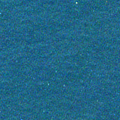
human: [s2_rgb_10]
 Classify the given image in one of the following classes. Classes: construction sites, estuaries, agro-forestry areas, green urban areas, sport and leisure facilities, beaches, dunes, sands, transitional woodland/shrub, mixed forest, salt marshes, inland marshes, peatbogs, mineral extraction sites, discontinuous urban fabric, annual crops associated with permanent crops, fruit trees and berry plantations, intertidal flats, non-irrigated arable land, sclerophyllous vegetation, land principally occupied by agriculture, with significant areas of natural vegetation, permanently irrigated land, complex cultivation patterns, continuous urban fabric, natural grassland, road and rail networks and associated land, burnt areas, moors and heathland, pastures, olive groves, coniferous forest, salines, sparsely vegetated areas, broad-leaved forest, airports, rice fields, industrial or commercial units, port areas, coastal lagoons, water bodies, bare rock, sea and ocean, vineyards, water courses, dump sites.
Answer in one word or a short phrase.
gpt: sea and ocean